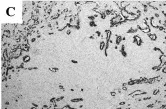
Anti-cytokeratin AE1/AE3 antibody.
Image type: pathology (immunostaining)